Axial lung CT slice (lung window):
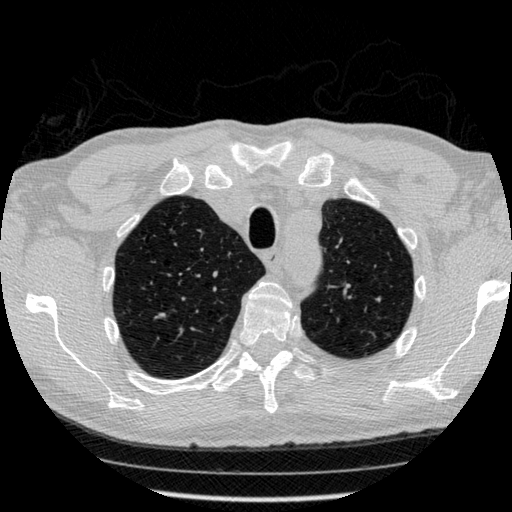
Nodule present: no